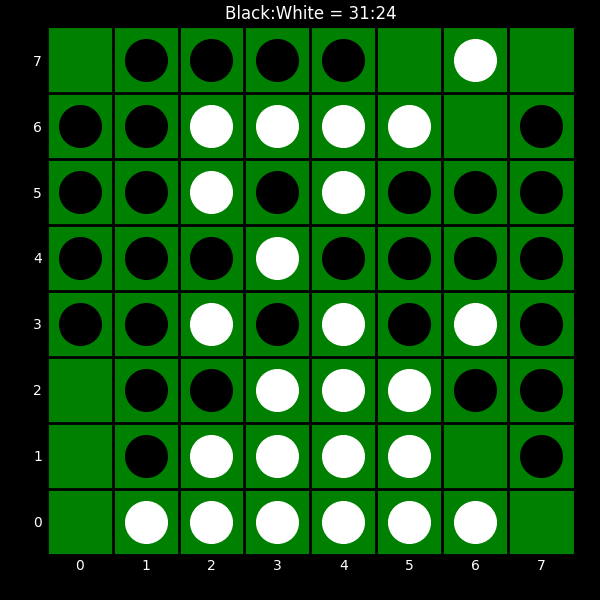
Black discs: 31
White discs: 24